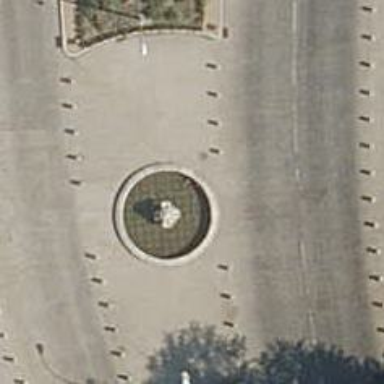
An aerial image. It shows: Beautiful fountain.